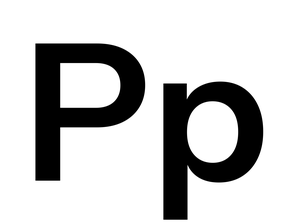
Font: InstrumentSans_SemiBold